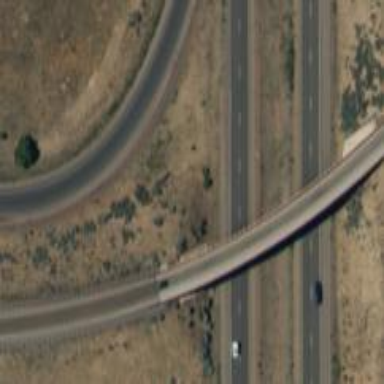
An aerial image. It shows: Man-made bridge.